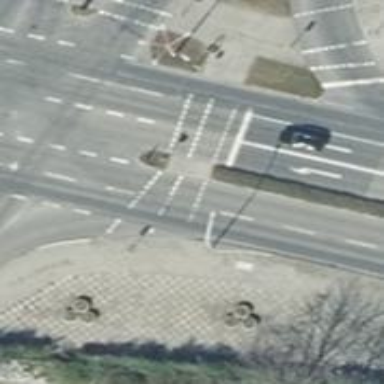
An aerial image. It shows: Road crossing with traffic signals.